Interaction volume radius: 10 \u00c5
Interaction volume height: 10 \u00c5
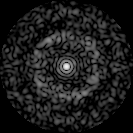
Disorder parameter: 0.8368